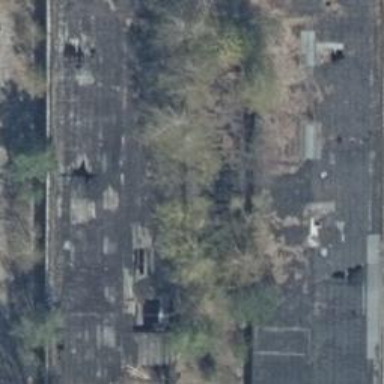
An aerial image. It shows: Ruins of historic garages.